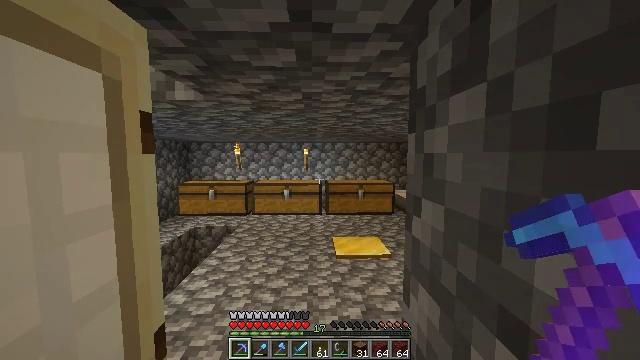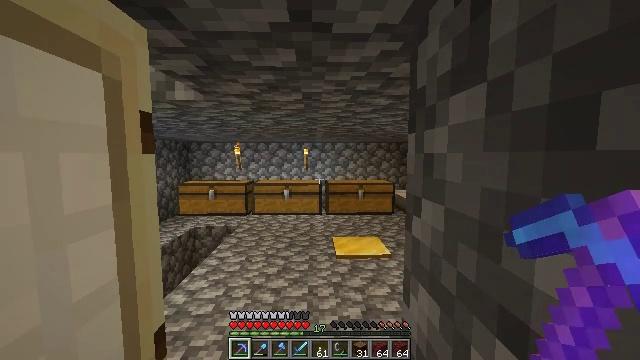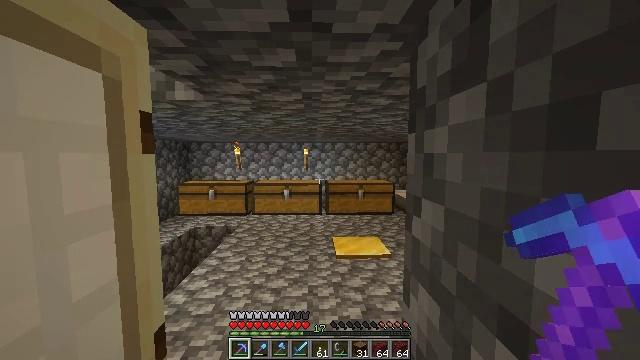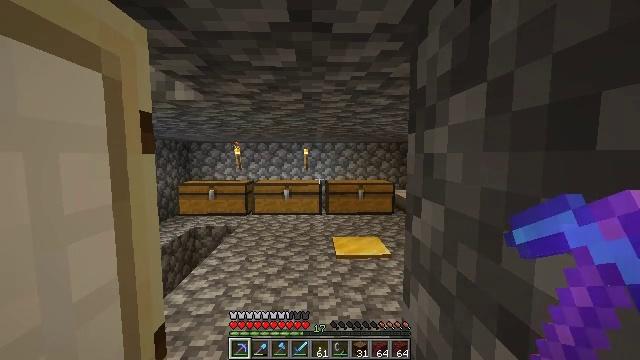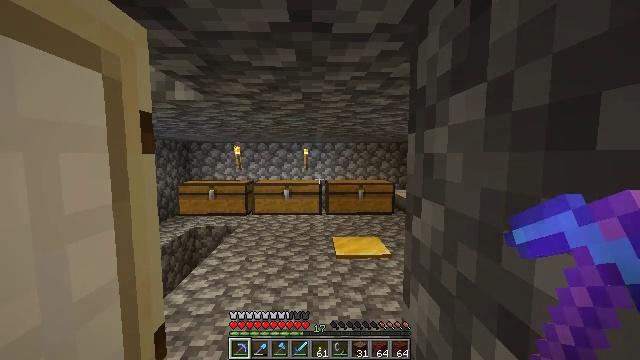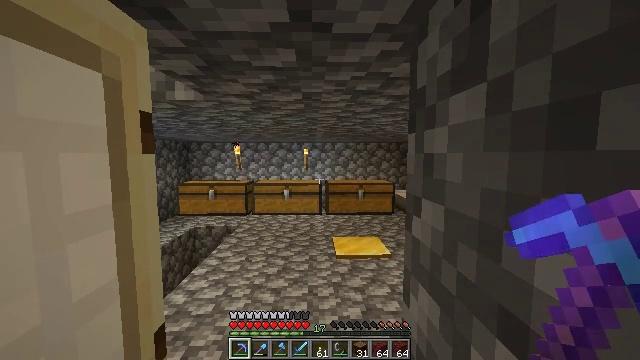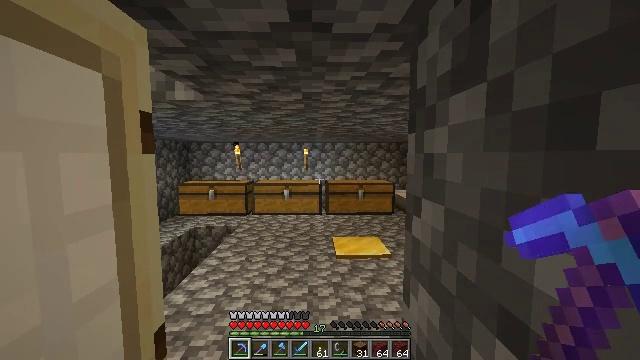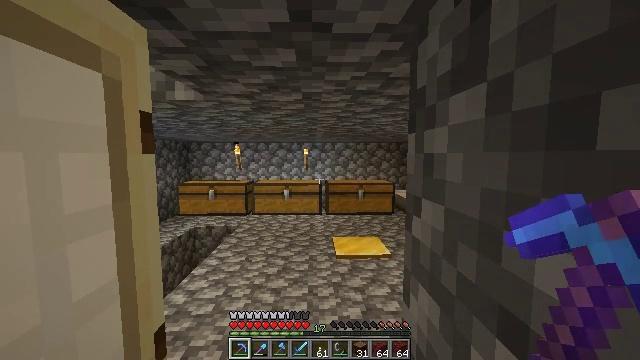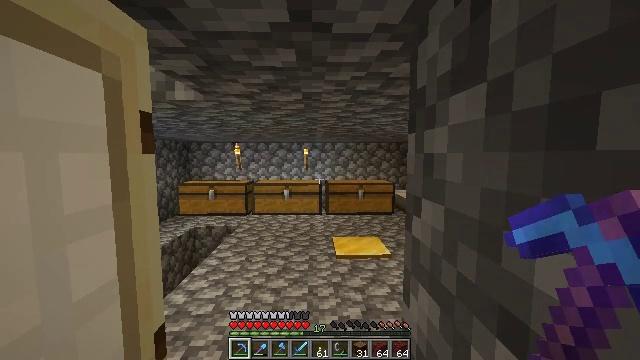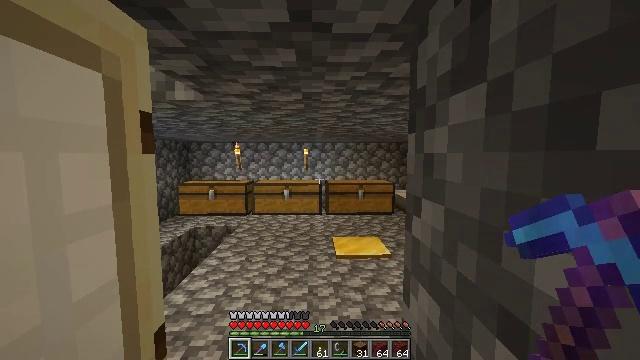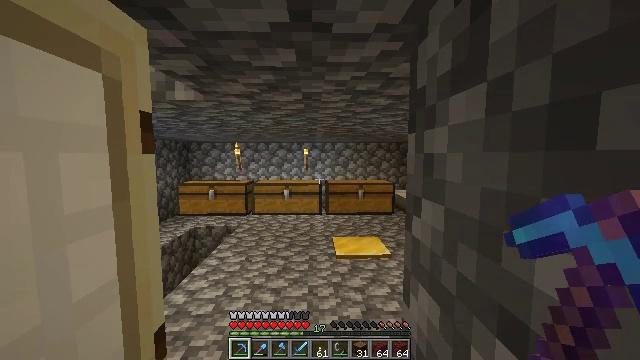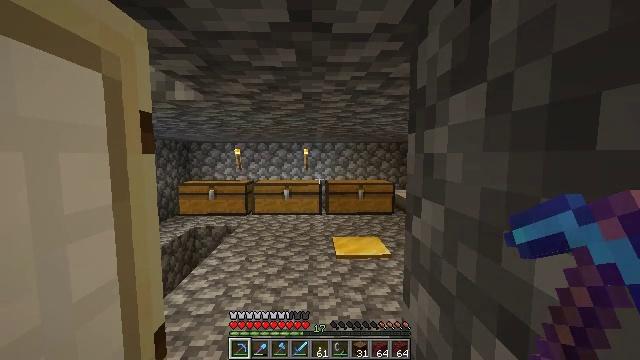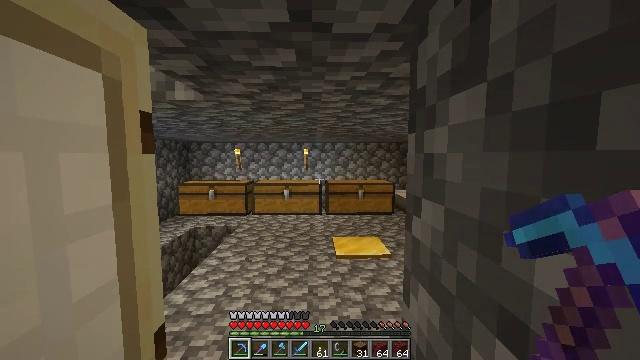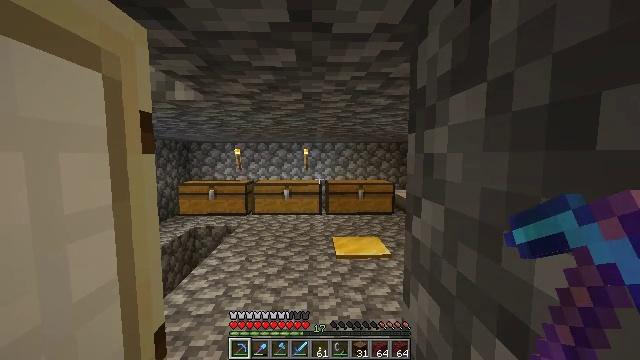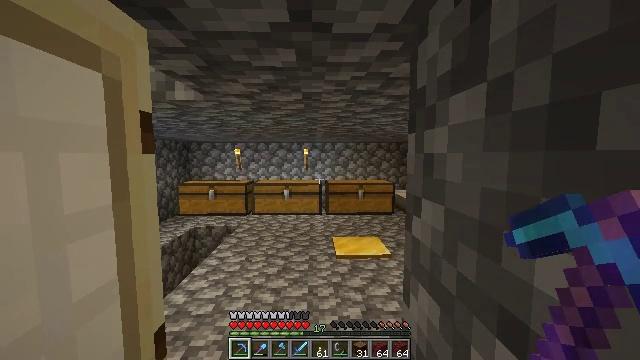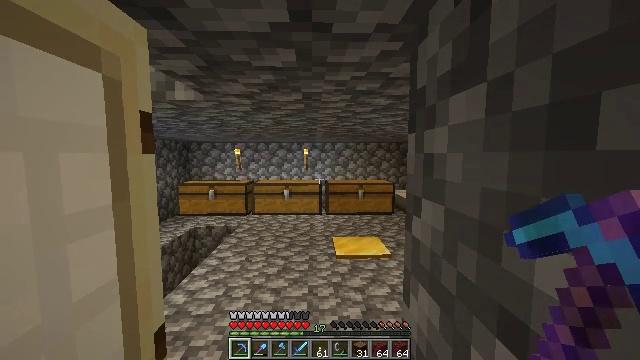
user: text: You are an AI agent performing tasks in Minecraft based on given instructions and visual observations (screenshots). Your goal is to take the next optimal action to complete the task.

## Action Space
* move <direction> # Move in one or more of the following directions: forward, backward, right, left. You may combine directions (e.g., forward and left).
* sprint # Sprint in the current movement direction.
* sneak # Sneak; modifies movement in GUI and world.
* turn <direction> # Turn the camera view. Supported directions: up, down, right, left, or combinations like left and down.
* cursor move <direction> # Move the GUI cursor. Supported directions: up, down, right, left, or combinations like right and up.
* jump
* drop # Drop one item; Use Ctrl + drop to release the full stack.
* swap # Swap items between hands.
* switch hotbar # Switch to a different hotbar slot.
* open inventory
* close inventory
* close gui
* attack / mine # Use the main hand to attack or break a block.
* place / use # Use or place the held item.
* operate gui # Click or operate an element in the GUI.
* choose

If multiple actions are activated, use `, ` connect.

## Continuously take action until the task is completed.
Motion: motion action
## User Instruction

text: Gather materials such as cobblestone.
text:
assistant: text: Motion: no_op
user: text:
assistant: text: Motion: no_op
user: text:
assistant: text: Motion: no_op
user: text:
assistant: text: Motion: no_op
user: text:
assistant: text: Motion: no_op
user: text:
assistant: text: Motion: no_op
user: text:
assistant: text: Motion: no_op
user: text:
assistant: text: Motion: no_op
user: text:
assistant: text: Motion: no_op
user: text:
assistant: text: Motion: no_op
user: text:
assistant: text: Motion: no_op
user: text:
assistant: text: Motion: no_op
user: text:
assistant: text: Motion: no_op
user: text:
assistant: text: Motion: no_op
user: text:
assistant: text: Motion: no_op
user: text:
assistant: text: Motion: no_op
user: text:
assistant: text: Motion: no_op
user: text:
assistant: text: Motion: turn down
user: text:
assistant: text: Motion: turn down
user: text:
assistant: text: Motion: turn down
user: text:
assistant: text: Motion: turn down
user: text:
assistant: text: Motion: move forward
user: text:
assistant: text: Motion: move forward
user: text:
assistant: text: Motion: move forward
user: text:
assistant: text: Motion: move forward
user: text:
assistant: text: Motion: move forward
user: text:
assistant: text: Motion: move forward, turn left and up
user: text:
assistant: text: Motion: move forward, turn left
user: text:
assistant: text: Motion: move forward, turn left
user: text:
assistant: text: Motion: turn left and down